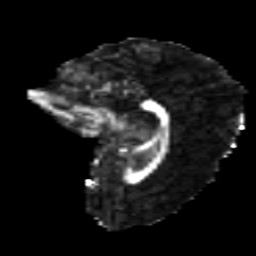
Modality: FA
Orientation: sagittal
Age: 10
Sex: female
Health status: ill
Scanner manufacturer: ge
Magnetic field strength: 3 T
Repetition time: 6.752 s
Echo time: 0.079 s